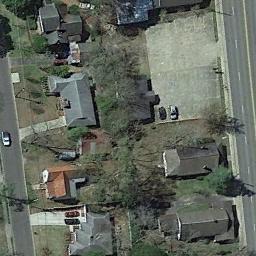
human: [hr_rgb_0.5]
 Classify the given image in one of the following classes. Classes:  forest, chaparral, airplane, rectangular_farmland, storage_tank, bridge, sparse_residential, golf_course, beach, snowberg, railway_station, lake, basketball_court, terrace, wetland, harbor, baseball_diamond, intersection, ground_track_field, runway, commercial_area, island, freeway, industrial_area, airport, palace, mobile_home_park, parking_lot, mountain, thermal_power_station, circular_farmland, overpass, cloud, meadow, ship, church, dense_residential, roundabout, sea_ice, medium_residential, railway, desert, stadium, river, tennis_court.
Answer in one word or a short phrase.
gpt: medium_residential